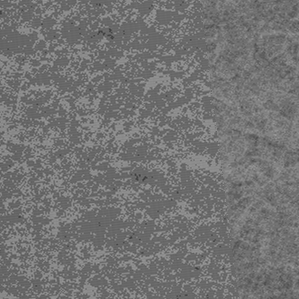
Label: frost